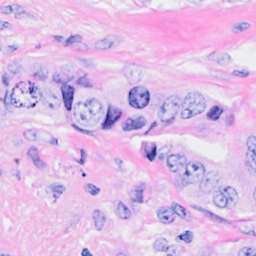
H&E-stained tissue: Breast